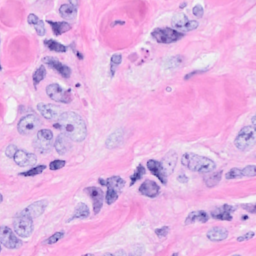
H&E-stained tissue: Breast